Question: I have the following architecture:

Ofc. there are ports and adapters, and everything else you can imagine...
What do you suggest, how to send a rest response by immediate consistency? Should I add another event bus and raise an event? (I guess the projection must send something about the success.)
How to handle errors in an event based system like this? (The event bus is not necessary, I can solve loose coupling with an IoC container, but I don't think sending a callback through so many objects would be a good solution.)
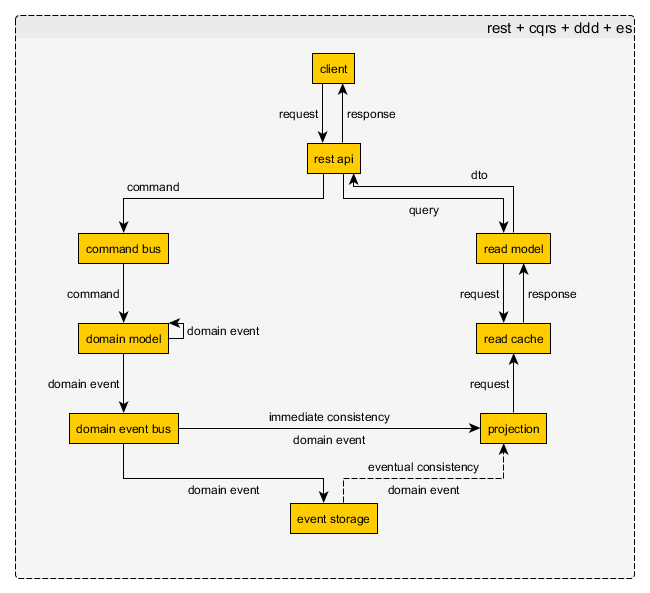
Answer: It's not hard, instead of sending a command, you can call directly the command handler from controller. Or have a service method which will handle the input and returns something. The important bit is that all these are done synchronously (i.e you need to wait until the handler finishes). The domain events handlers are unaffected, they can be async.
If you don't want to go 'hybrid' and want to always use the same workflow (as described in your pic) things are more complicated, you need the client to check often if the operation has completed. I think the better way is to be flexible so, for some tasks you can use the 'old' ways. The domain events will still be generated and handled, that part would not change. You're just changing the way a 'command' is executed.
Also, it's worth mentioning that you shouldn't expect responses from event handlers and if it makes you feel better, use the 'request-response' terminology instead of command-response.
Btw, you don't break CQRS this way, as long as your domain model isn't used to do queries i.e you have different model for writes and reads, it is CQRS.